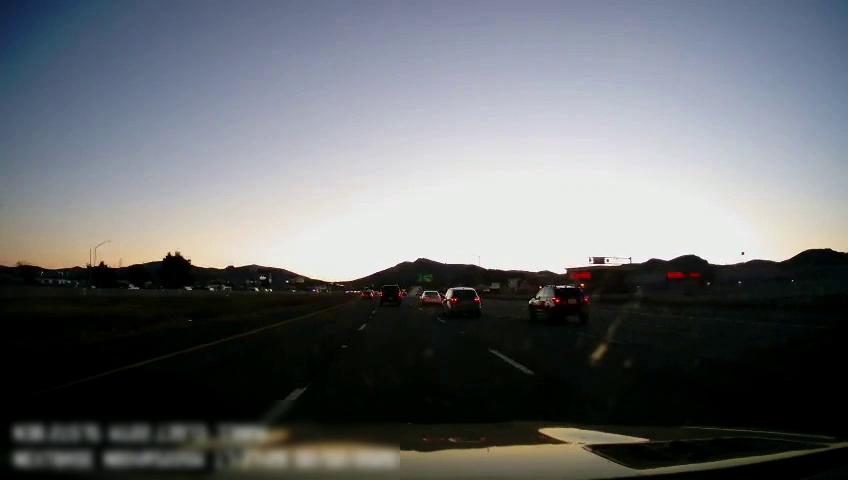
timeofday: Dusk/Dawn/Twilight
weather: Sunny
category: Drivable Space
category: Vehicles | Car
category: Vehicles | Truck
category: Vehicles | Car
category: Vehicles | Car
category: Vehicles | Car
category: Vehicles | SUV
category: Vehicles | Car
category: Lanes | Alternate Lane
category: Lanes | Current Lane
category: Lanes | Current Lane
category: Lanes | Alternate Lane
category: Lanes | Alternate Lane